Field crop: tomato
Growth stage: 1
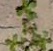
Species: portulaca